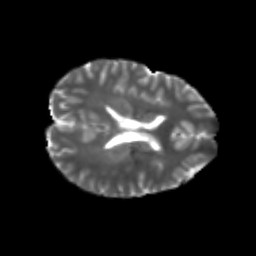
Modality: T2w
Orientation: axial
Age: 20
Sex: female
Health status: healthy
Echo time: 0.074 s